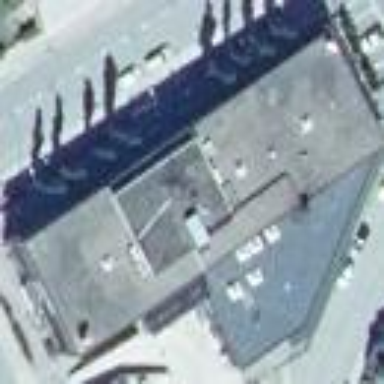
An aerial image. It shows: Commercial building.